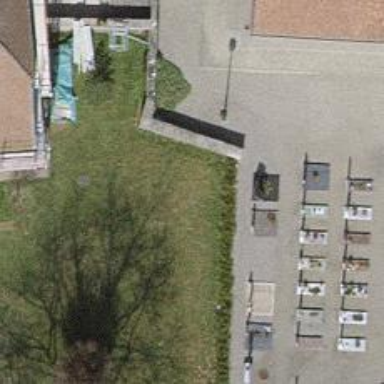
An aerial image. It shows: Playground featuring swings.